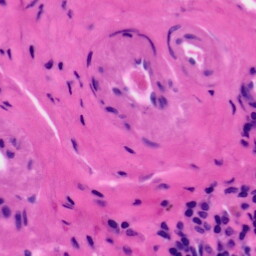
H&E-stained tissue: Tonsil